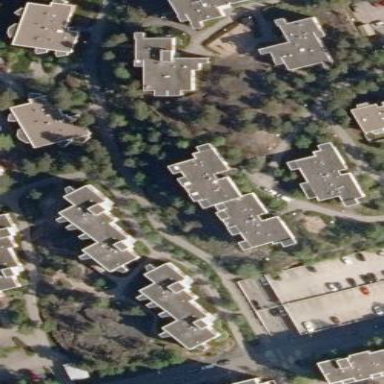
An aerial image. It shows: Apartment building with flat roof.